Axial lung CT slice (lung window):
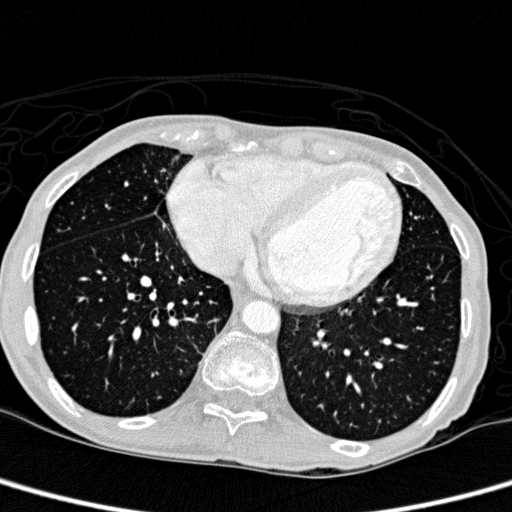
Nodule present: no